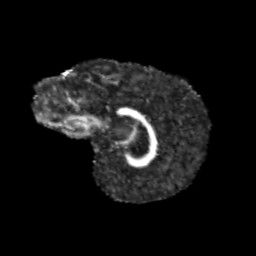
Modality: FA
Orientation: sagittal
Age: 9
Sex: male
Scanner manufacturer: siemens
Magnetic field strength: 3 T
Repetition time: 3.8 s
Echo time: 0.07 s